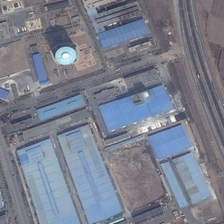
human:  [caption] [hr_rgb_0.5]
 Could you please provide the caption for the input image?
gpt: some buildings near a road are in an industrial area .

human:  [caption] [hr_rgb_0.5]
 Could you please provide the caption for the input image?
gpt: some buildings near a road are in an industrial area .

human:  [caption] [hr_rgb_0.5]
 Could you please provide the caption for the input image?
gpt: some buildings near a road are in an industrial area .

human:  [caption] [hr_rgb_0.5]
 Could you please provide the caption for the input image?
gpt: some buildings near a road are in an industrial area .

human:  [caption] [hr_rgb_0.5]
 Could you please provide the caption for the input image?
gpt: some buildings near a road are in an industrial area .